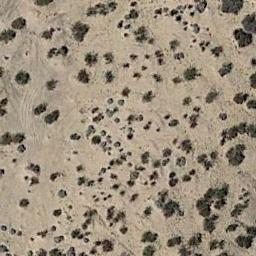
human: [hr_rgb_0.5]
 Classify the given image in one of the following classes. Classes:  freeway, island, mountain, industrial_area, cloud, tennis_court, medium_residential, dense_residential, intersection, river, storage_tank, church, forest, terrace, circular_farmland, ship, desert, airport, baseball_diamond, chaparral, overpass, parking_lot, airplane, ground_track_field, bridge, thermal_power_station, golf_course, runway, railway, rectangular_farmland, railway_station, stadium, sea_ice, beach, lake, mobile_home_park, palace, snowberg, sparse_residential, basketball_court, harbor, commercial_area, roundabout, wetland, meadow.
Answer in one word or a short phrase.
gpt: chaparral